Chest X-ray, AP view. Patient: 50 years old, sex F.
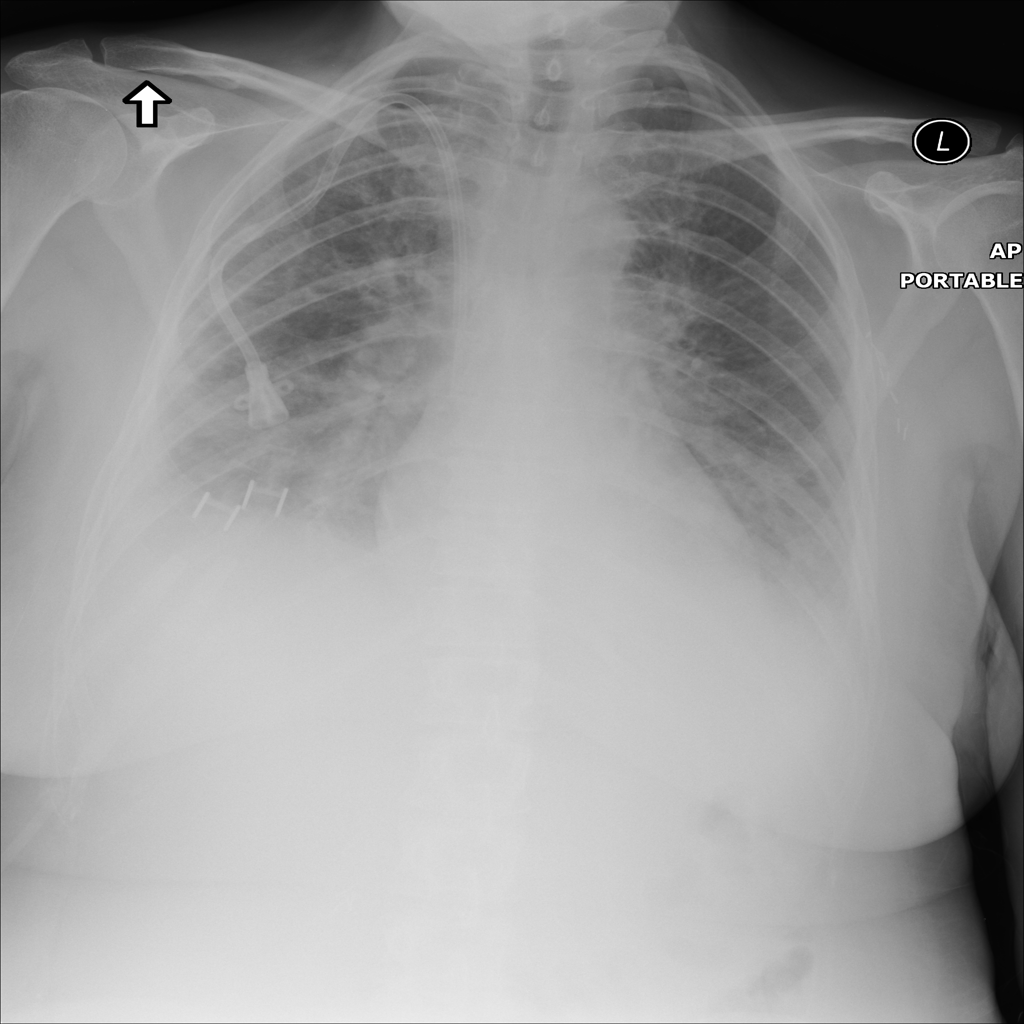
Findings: Edema, Effusion